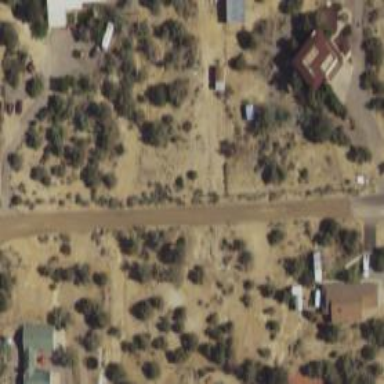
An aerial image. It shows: Residential road.